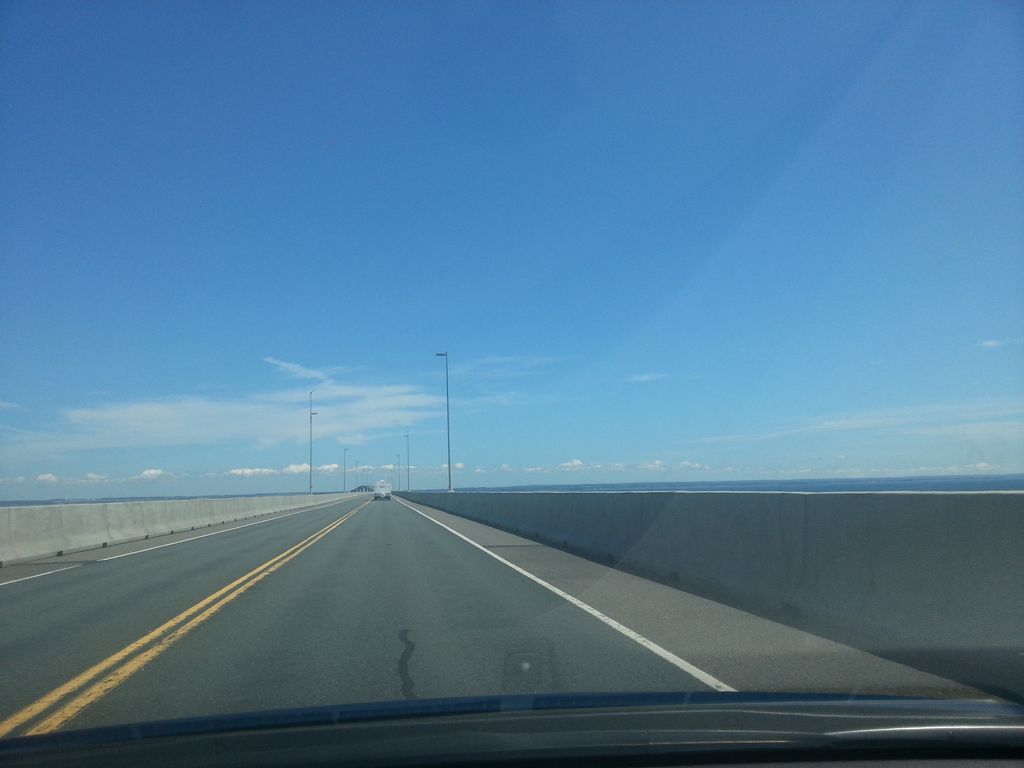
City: charlottetown